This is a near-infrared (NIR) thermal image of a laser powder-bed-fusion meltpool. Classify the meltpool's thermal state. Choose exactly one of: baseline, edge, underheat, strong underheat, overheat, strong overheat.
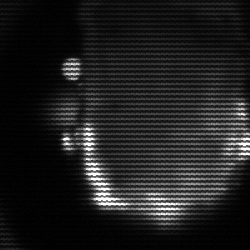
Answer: baseline